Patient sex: M
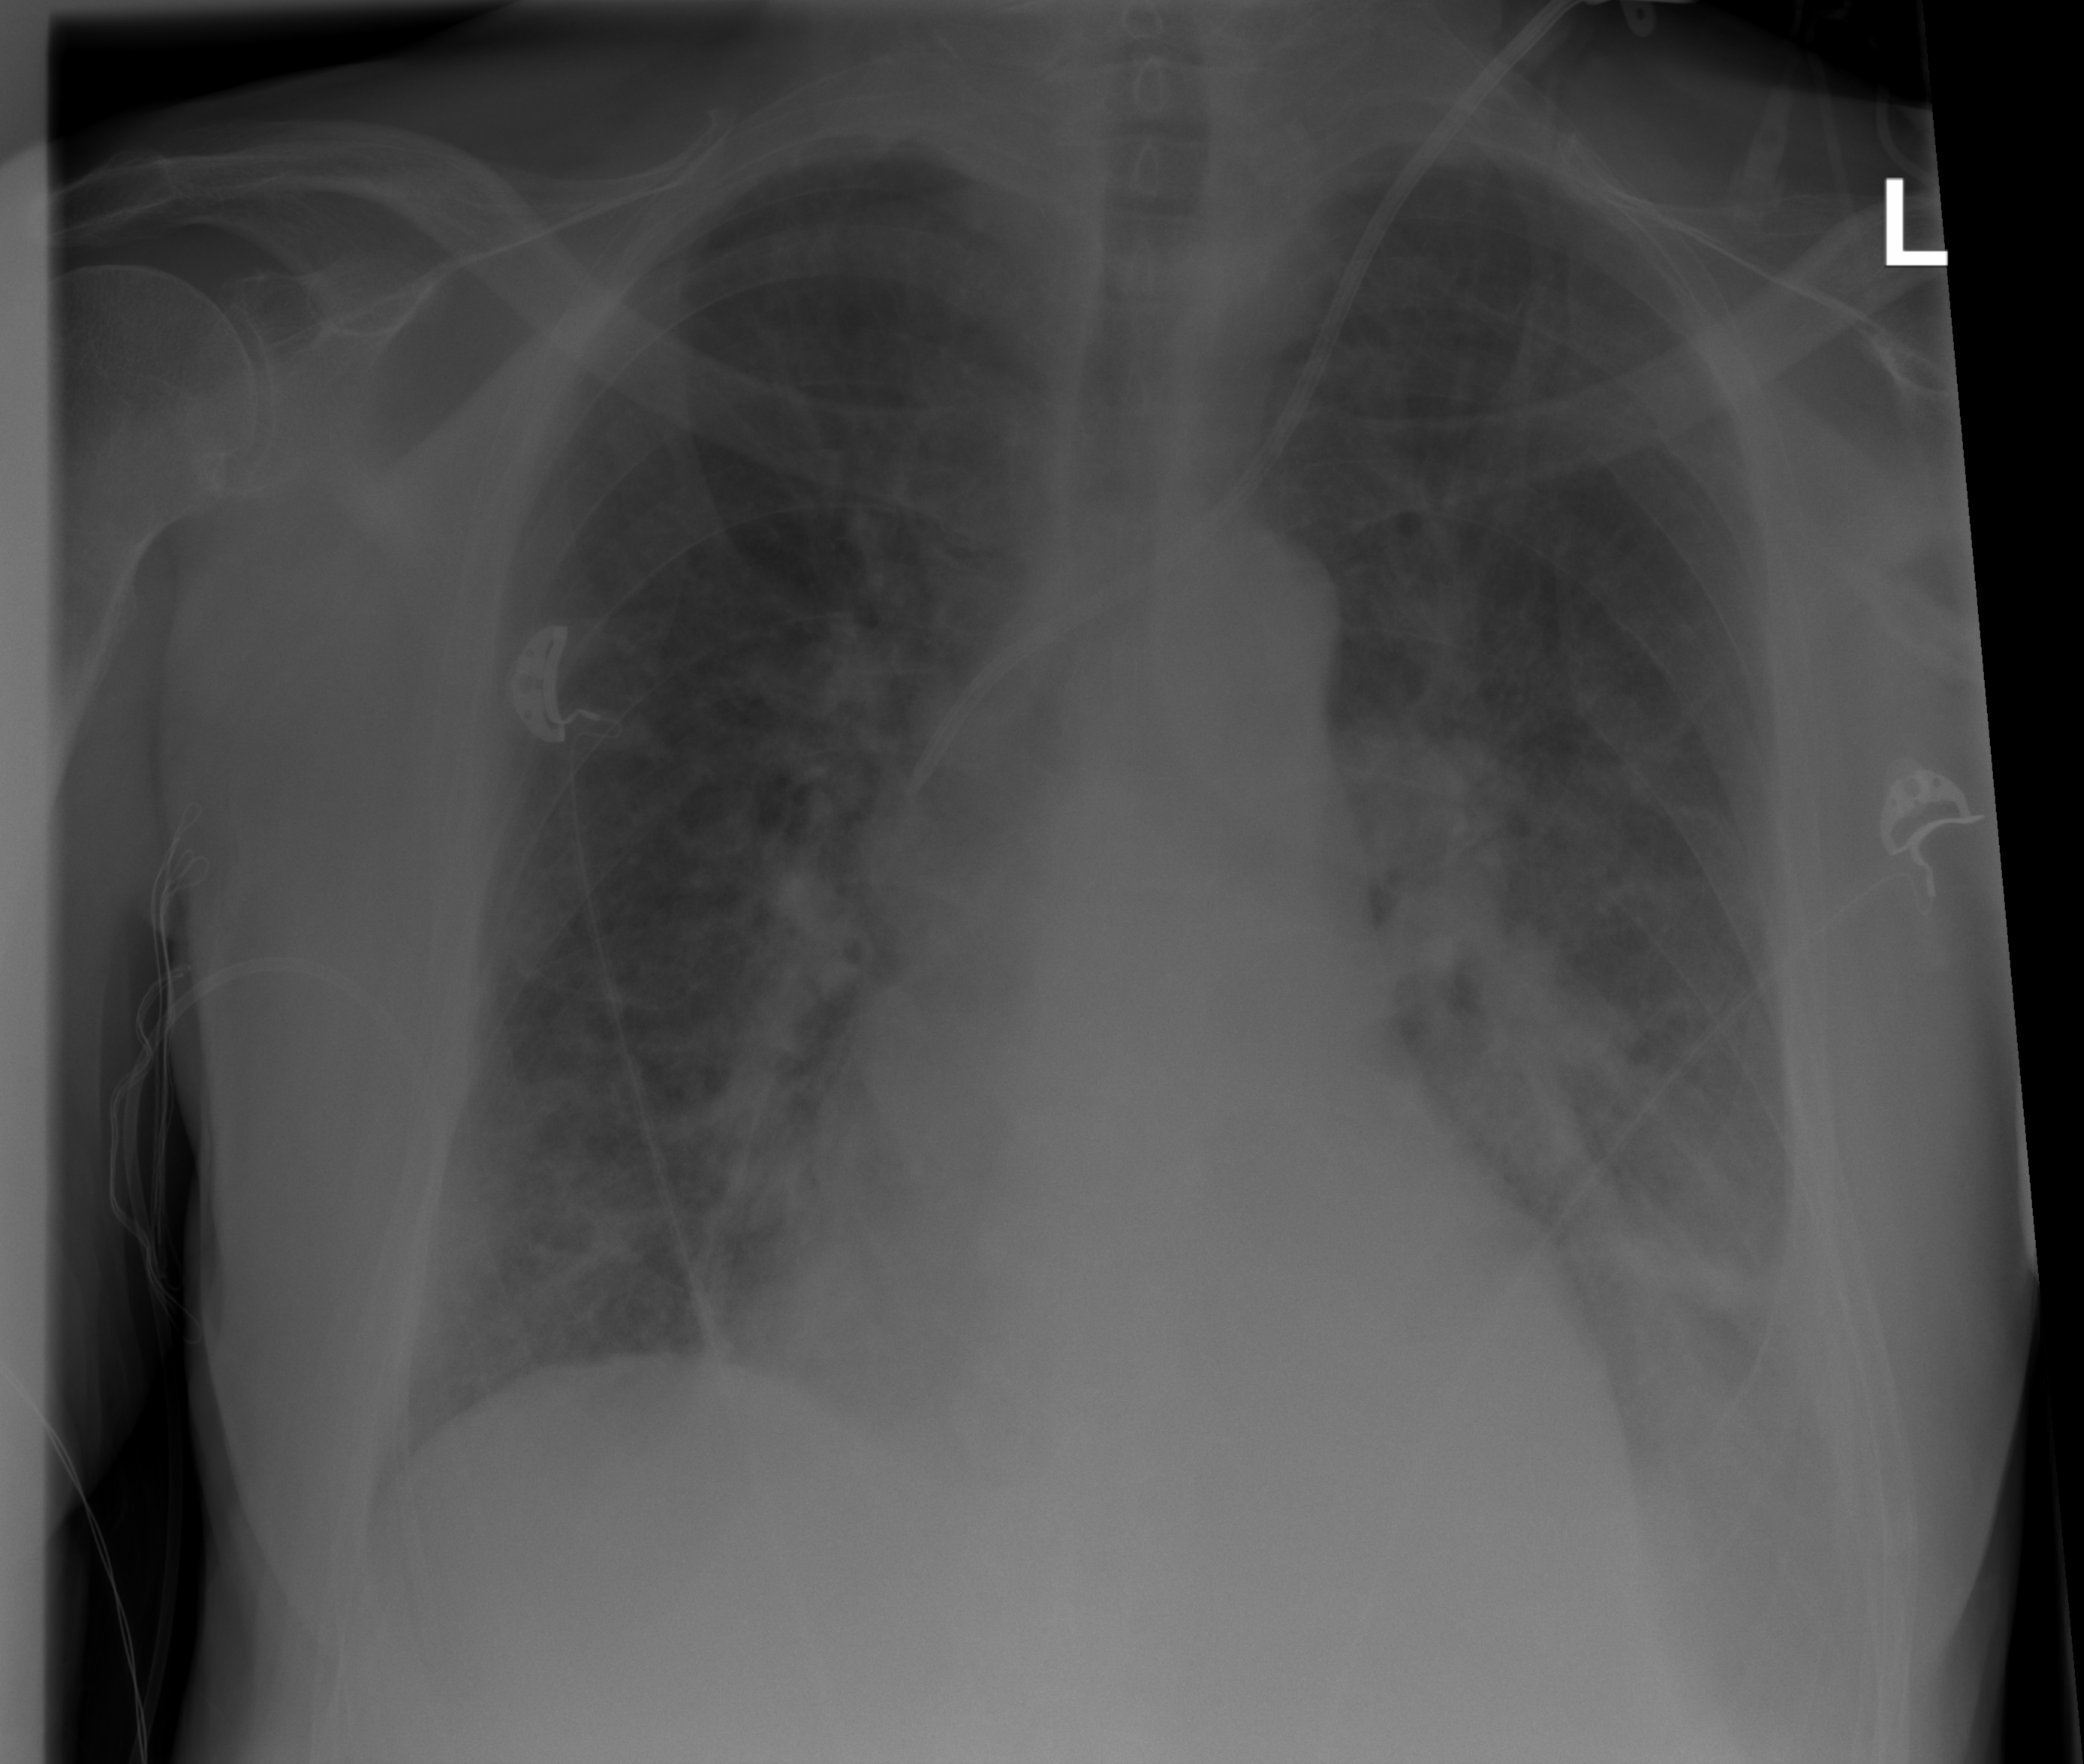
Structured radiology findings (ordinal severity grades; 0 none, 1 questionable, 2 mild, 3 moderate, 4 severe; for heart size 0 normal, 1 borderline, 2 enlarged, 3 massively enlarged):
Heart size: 2
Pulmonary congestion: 3
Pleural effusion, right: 0
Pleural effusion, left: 3
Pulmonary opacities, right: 2
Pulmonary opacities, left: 3
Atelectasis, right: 0
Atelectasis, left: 2